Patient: sex F, age 60
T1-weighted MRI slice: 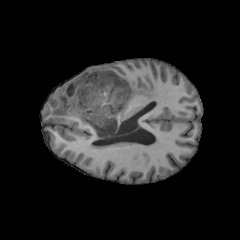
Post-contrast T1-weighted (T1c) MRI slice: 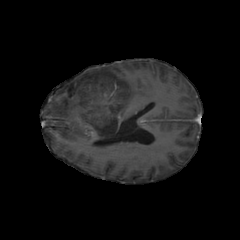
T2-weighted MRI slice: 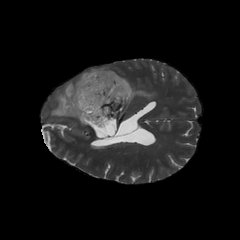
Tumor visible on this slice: yes
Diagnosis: Astrocytoma, IDH-mutant
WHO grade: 3